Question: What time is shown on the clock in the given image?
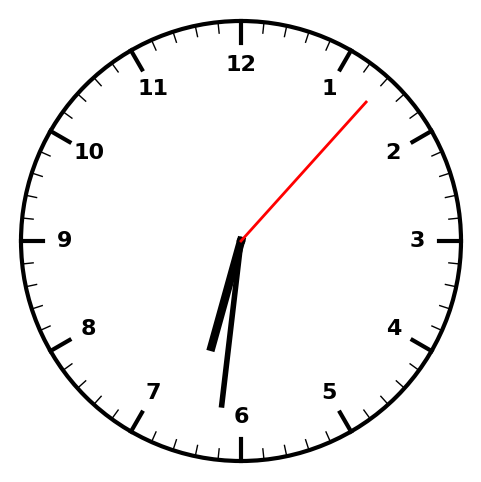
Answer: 06:31:07